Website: apple
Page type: billing-address
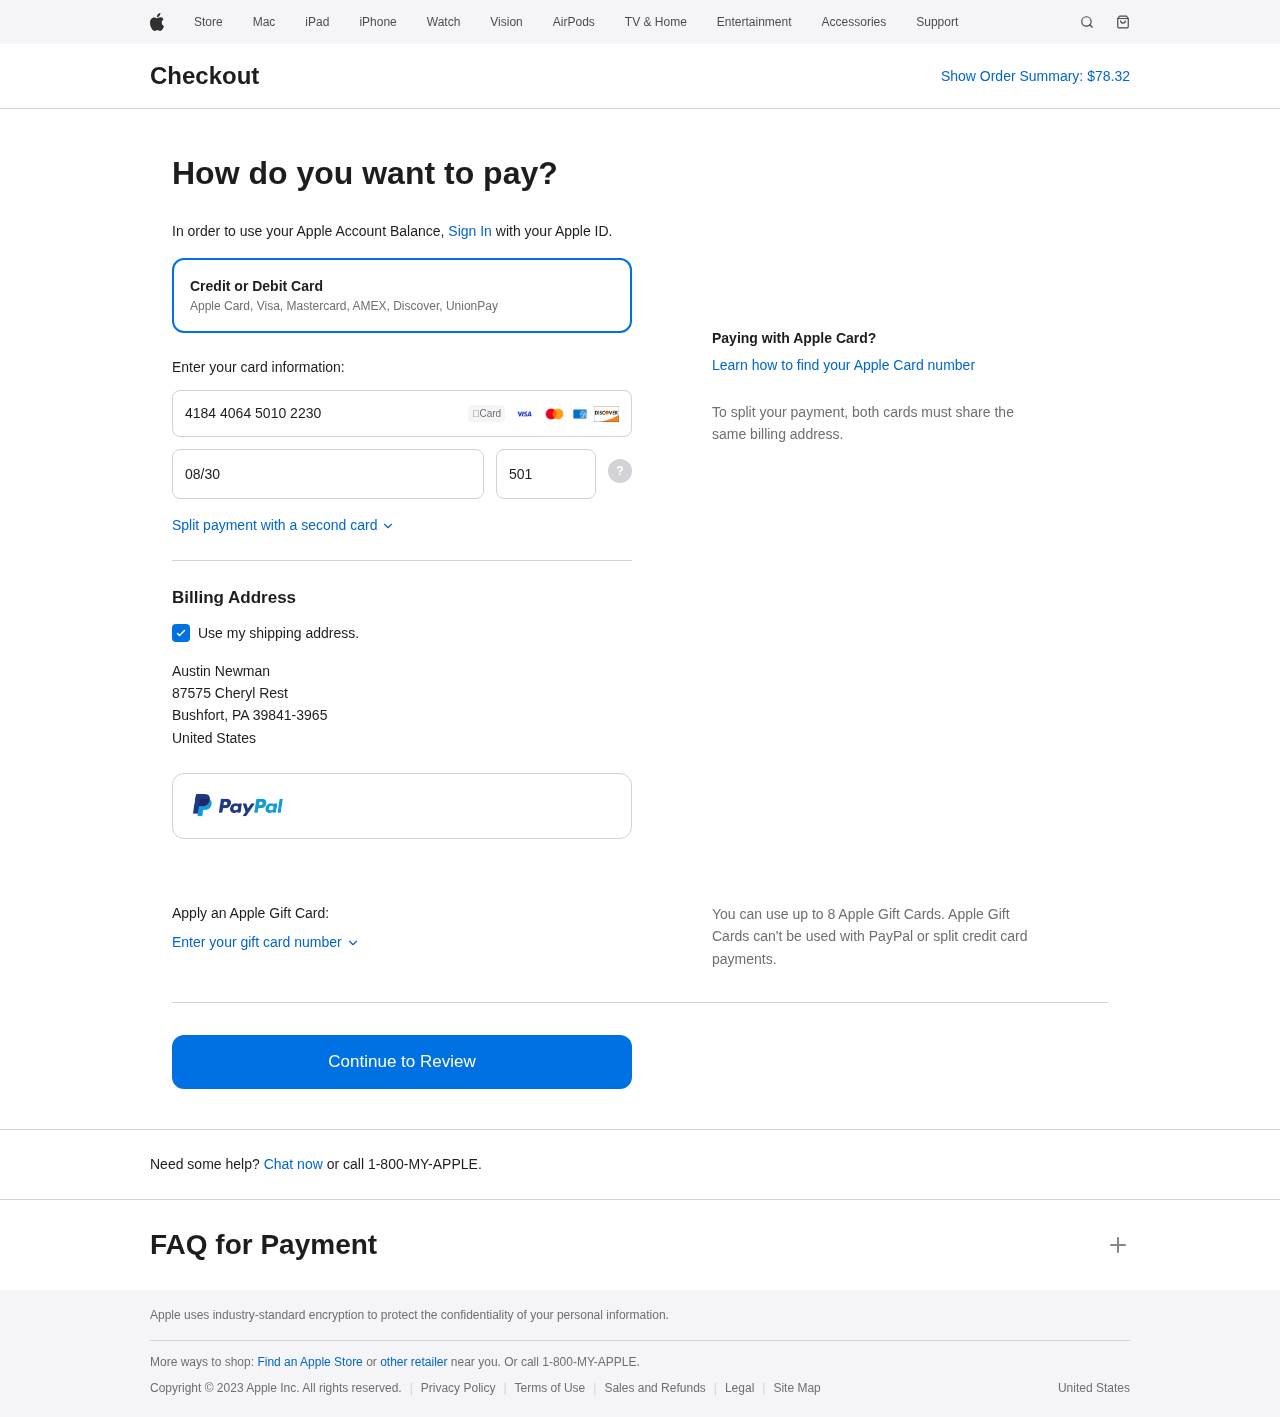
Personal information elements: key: PII_CARD_CVV
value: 501
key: PII_CARD_EXPIRY
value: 08/30
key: PII_CARD_NUMBER
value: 4184 4064 5010 2230
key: PII_CITY
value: Bushfort
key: PII_COUNTRY
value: United States
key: PII_FULLNAME
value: Austin Newman
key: PII_POSTCODE_FULL
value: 39841-3965
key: PII_STATE_ABBR
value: PA
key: PII_STREET
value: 87575 Cheryl Rest
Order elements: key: ORDER_TOTAL
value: $78.32